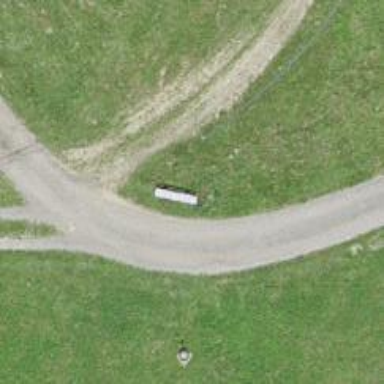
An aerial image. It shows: Bench.